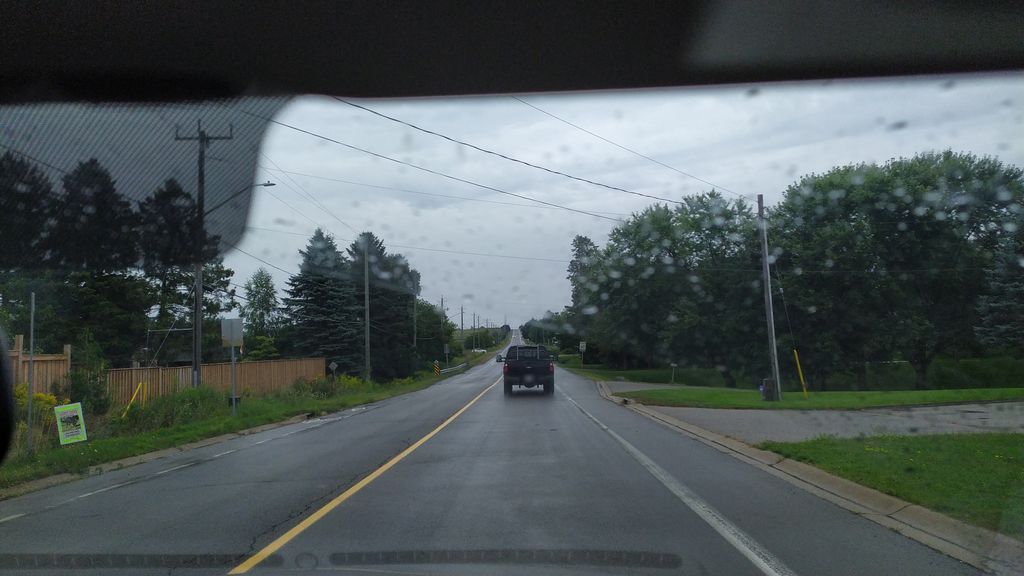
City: kitchener-waterloo